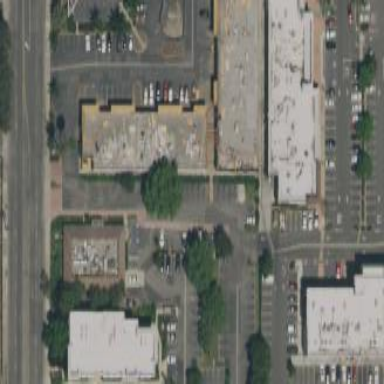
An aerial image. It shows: Retail building.